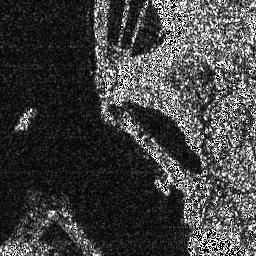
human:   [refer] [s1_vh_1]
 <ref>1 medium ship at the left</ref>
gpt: <box>[[5, 41, 13, 51, 0]]</box>